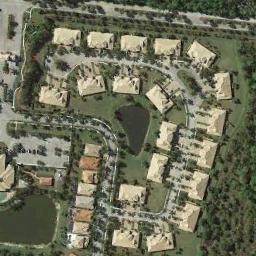
Label: residential